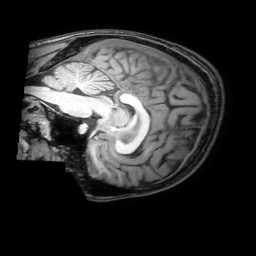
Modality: T1w
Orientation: sagittal
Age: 18
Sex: male
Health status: healthy
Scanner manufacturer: philips
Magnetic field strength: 3 T
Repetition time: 0.0079 s
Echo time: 0.0035 s